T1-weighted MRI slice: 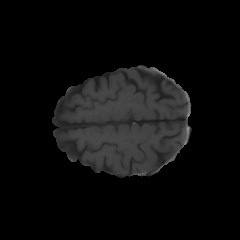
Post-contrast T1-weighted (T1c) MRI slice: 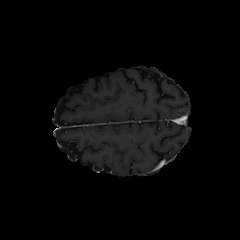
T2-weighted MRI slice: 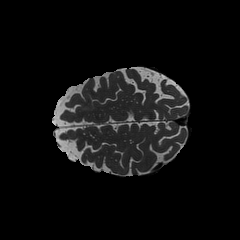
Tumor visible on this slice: no